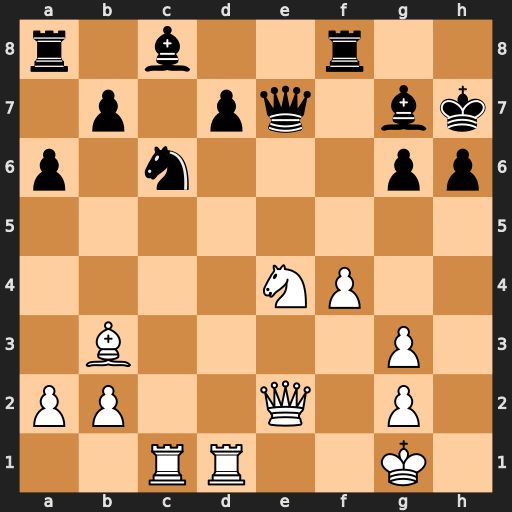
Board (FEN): r1b2r2/1p1pq1bk/p1n3pp/8/4NP2/1B4P1/PP2Q1P1/2RR2K1
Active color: w
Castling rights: -
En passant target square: -
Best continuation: Rxc6 dxc6 Ng5+ Qxg5 fxg5